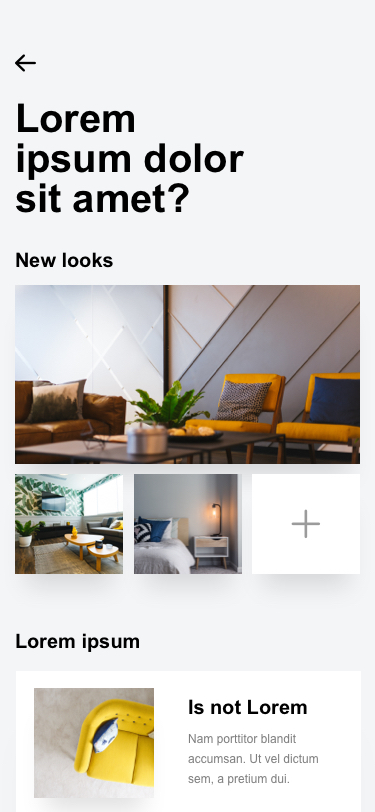
Text in this UI design:
Lorem ipsum dolor sit amet?
New looks
Lorem ipsum
Nam porttitor blandit accumsan. Ut vel dictum sem, a pretium dui. malesuada enim in dolor euismod, id commodo mi consectetur. Curabitur at vestibulum nisi.
Is not Lorem